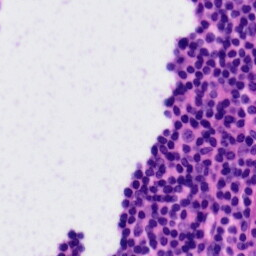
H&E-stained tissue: Tonsil